Field crop: maize
Growth stage: 2
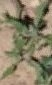
Species: atriplex